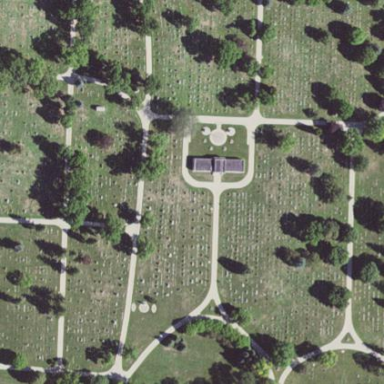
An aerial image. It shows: Cemetery.